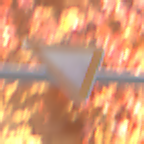
Verkehrszeichen: VorfahrtGewaehren
Umgebung: Outdoor, Urban
Tageszeit: MorningAfternoon
Wetter: Clear
Licht: Natural
Jahreszeit: NotSpecified
Kontrast: MediumContrast